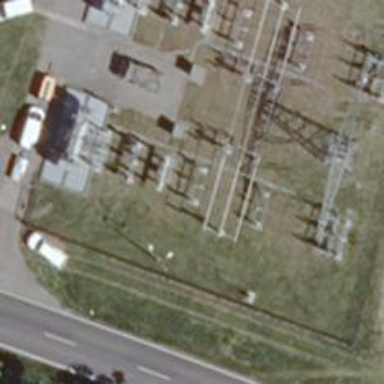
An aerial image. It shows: Busbar power line with 3 cables.